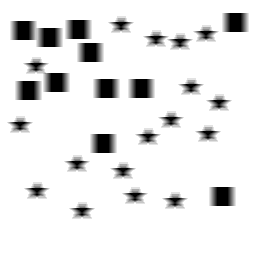
Squares: 11
Triangles: 0
Stars: 17
Total shapes: 28